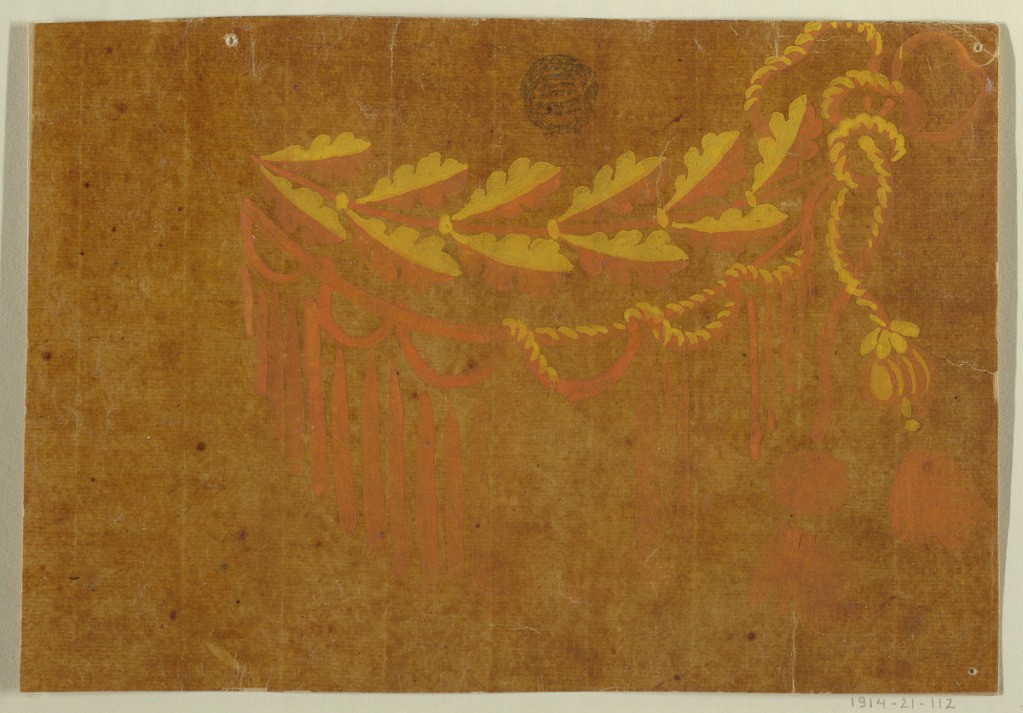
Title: Design for an Embroidered Horizontal Border of the "Fabrique de St. Ruf"
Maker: Fabrique de Saint Ruf, Lyon, France
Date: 1800–1825
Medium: Brush and orange, yellow gouache on glazed tracing paper
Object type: Drawing
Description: Variation of the coloring of the leaf festoon, of the cords and tassels, and of the design of the bow knot in -108.